Question: I visited a website a few weeks ago and came across a dynamic drop down menu. I came across a functionality that I am now trying to replicate but do not know how. In the dropdown you picked the desired number of cars and then it reiterated input fields according to the number of cars chosen. I believe this was done through javascript and a loop was involved. Is there a term for this action or way to display things? Also an example of how to accomplish something similar would help?

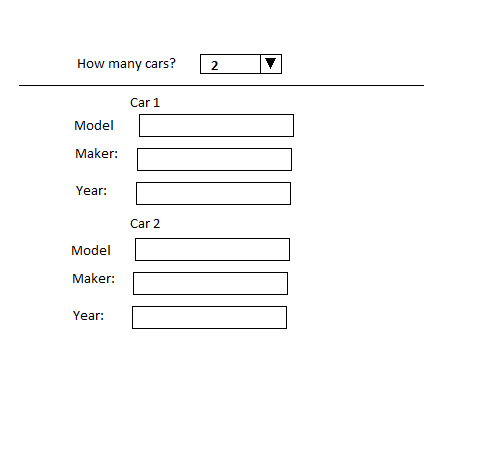
Answer: This is done using java script ,
and here a hint
create a div and put inputs that you want inside it
'''
<div id='controls'>
<input type="text" name="car_name" />
</div>
'''
and using jQuery change event you can iterate view of controls div
i.e if you have a div with id container , where you will place new controls
'''
$('select').change(function(){
var number = parseInt ($(this).val ());
//And do for loop here
for (var i=1;i<=number;i++){
$('#controls').clone().appendTo($('#container');
}
});
'''
Please enhance this code to fit your requirement.